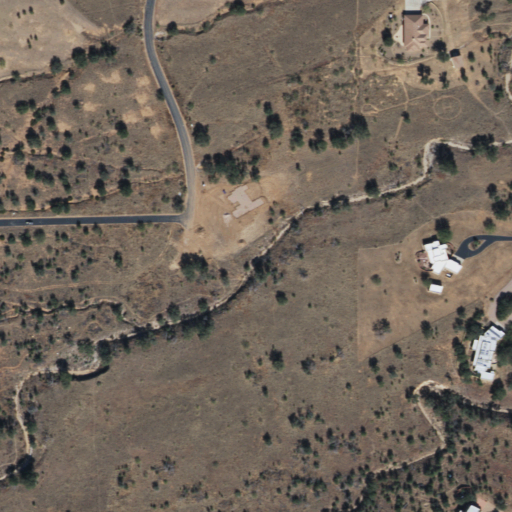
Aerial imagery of valley in Arizona named Stump Canyon containing grassland, open development, shrub, low intensity development, and medium intensity development